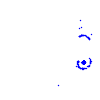
Particle: pion